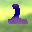
Label: 2